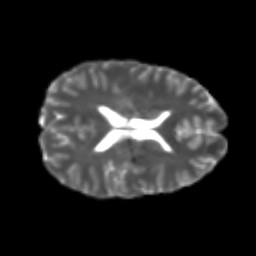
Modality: T2w
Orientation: axial
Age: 22
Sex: female
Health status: healthy
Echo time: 0.074 s